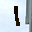
Label: 1